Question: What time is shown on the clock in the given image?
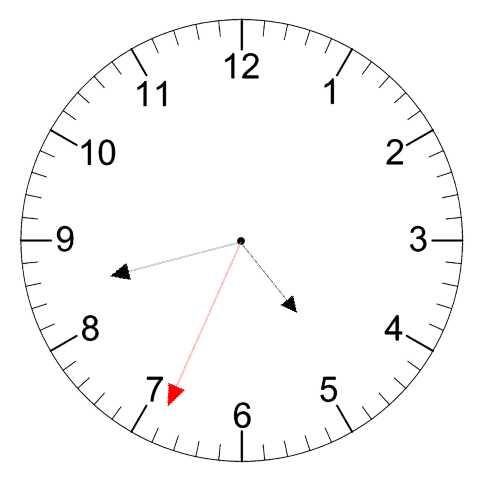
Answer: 04:42:34